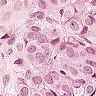
Metastatic tissue present: yes